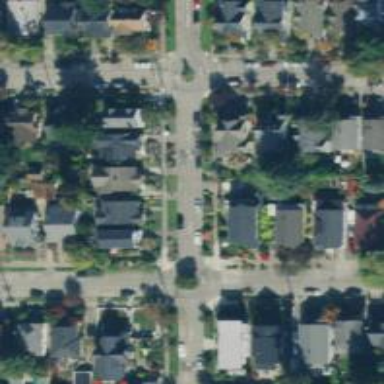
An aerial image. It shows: Residential road with separate sidewalk.